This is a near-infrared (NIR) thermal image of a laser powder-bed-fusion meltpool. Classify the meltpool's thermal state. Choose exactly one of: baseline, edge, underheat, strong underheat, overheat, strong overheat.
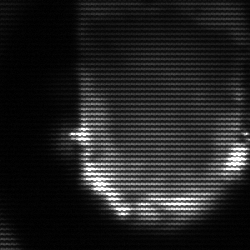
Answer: baseline